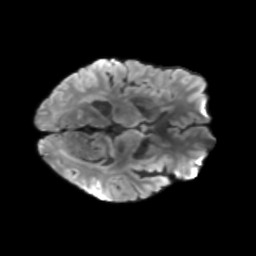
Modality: T2w
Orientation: axial
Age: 63
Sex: female
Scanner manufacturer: siemens
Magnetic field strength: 3 T
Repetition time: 3.23 s
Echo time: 0.0892 s